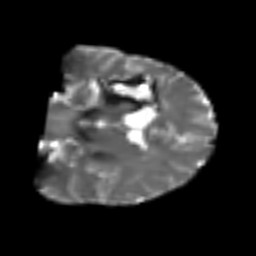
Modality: T2w
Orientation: coronal
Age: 44
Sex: female
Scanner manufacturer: siemens
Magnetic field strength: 3 T
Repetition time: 4.999 s
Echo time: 0.07946 s